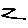
Label: zigzag